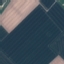
Label: AnnualCrop